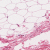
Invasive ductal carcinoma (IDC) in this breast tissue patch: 0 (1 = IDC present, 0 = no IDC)